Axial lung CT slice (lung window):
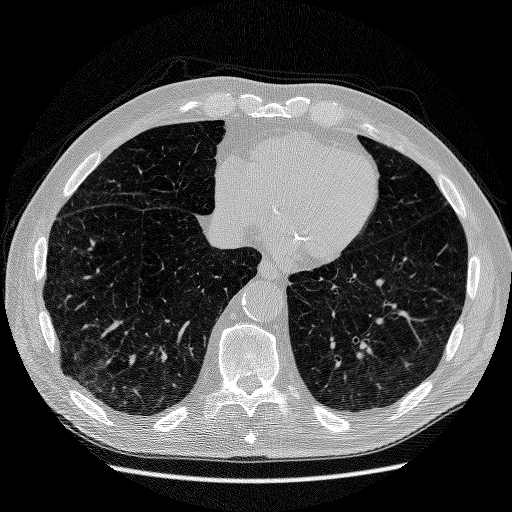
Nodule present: no